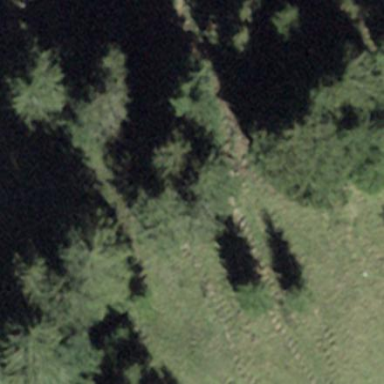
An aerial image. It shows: Forest area.